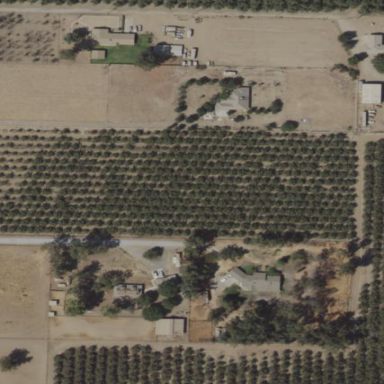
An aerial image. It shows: Orchard.